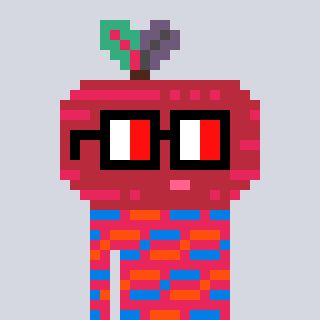
a pixel art character with square glasses with black frames and red eyes, a beet-shaped head and a redpinkish-colored body on a cool background